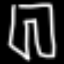
Label: pants